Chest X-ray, PA view. Patient: 42 years old, sex M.
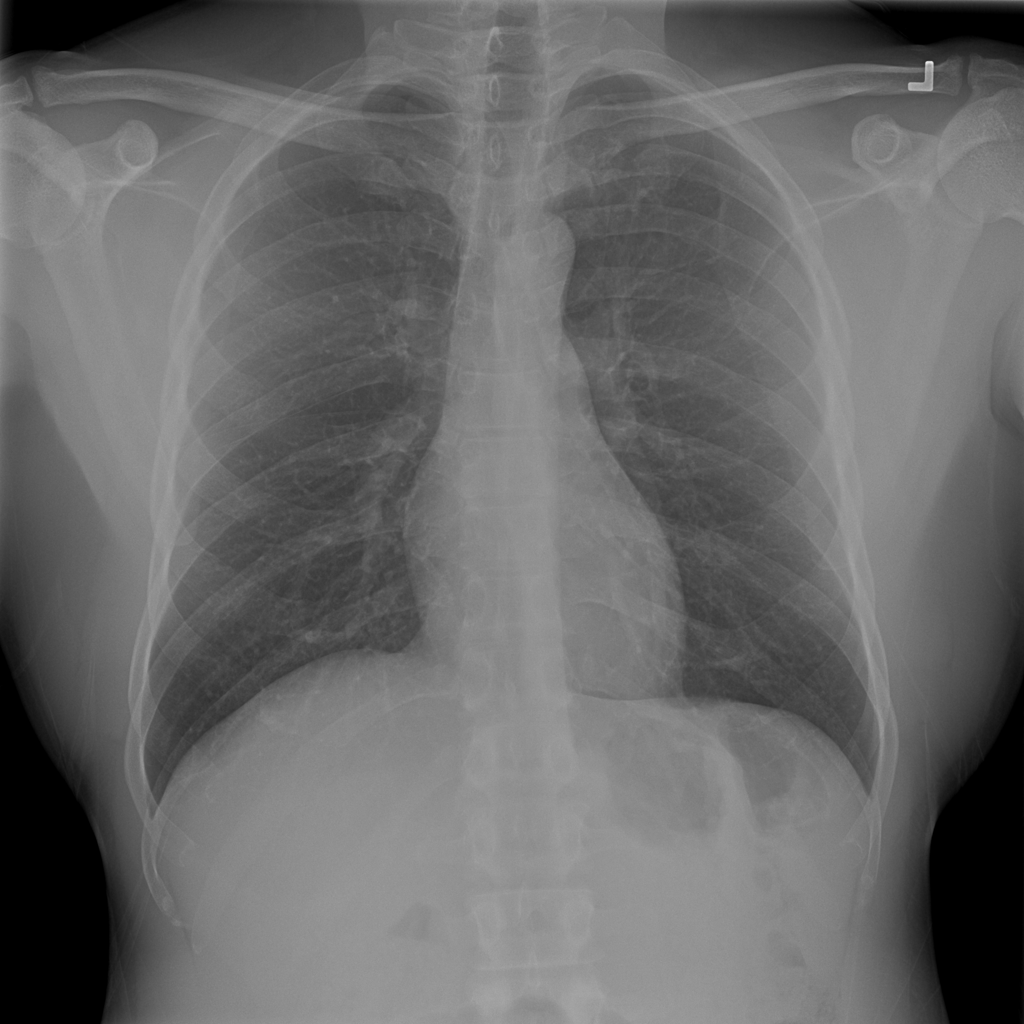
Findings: No Finding